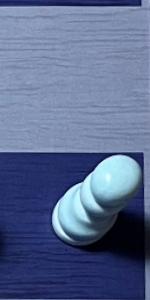
Label: Pawn_White